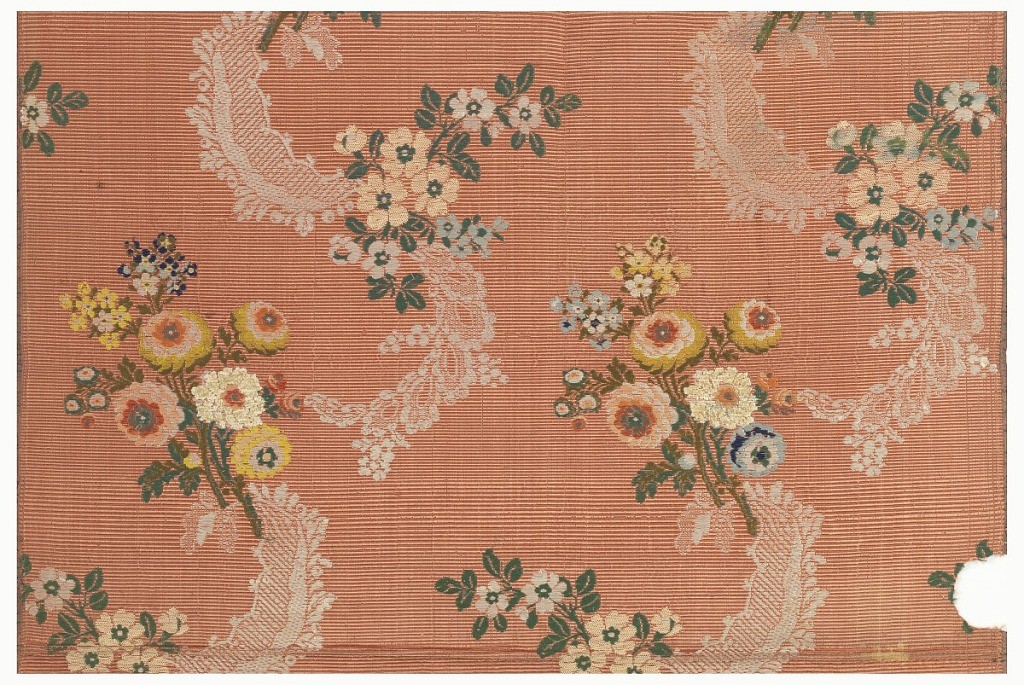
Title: Fragment
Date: ca. 1740
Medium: silk Technique: plain weave with supplementary warp patterning and discontinuous supplementary weft patterning (brocaded)
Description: Fragment of silk brocade with sprays of flowers in blues, greens, yellows and soft reds, with white, lace-like scrolls on a coral ground. In the Rococo style.